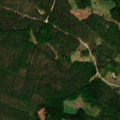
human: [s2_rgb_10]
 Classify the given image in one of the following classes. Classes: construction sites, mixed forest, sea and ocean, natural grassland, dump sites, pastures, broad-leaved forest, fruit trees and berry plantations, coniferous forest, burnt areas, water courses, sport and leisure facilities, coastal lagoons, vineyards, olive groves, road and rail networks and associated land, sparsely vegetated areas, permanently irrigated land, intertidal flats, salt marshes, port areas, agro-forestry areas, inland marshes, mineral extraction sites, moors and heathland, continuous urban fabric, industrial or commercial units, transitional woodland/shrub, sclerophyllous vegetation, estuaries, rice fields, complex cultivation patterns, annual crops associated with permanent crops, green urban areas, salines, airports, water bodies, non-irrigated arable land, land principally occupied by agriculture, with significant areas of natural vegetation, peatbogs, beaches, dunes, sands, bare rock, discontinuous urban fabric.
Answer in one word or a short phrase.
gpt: coniferous forest, mixed forest